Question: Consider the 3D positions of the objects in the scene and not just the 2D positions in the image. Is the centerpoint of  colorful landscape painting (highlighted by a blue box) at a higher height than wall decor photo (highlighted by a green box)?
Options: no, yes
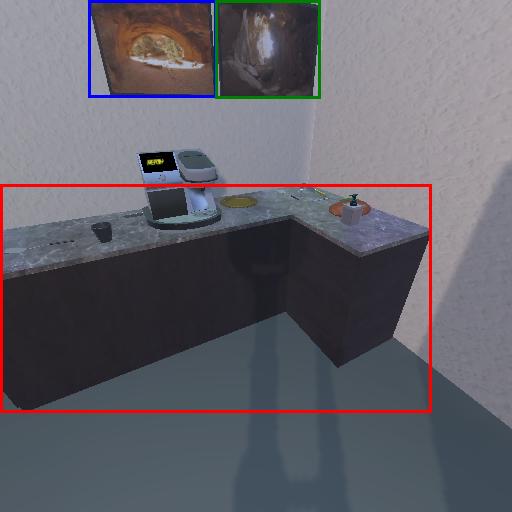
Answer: no